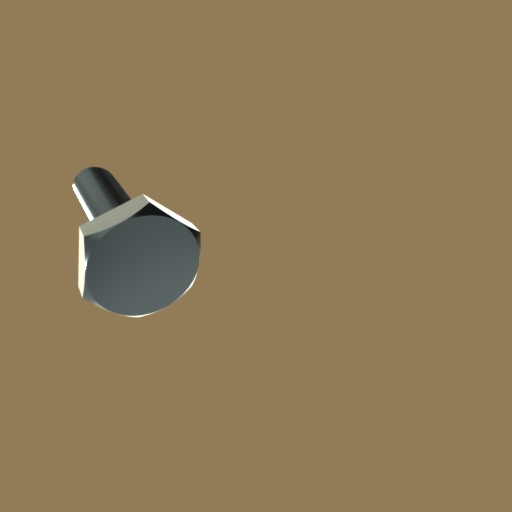
Label: bolt